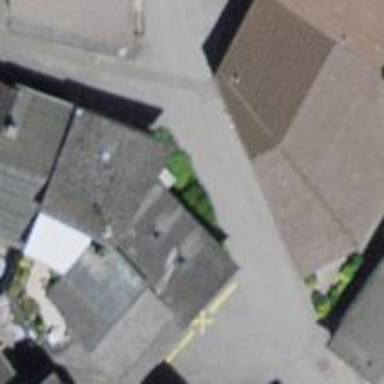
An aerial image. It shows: Living street.